Question: Still learning about Objective C and getting the structure right.
I have an iOS App with a UIViewController that has a defined method named "doSomething". In my view controller I have a view and in that view a number of UIButton that I create programmatically (see example below with one button).

Now when I press the button I want to call my method "doSomething". The way I currently do it is like this:
'''
[myButton addTarget:nil
action:@selector(doSomething:)
forControlEvents:UIControlEventTouchUpInside];
'''
Since my target is nil it goes up the responder chain until it finds a method called "doSomething". It works, but it does not really feel right.
I have started to look into using @protocol but not really got my head around it. I have been looking at some tutorials but for me it is not clear enough. I have used protocols like for the table view controllers, but defining one is new for me.
Would it be possible to get an example for this specific case?
Thanks!
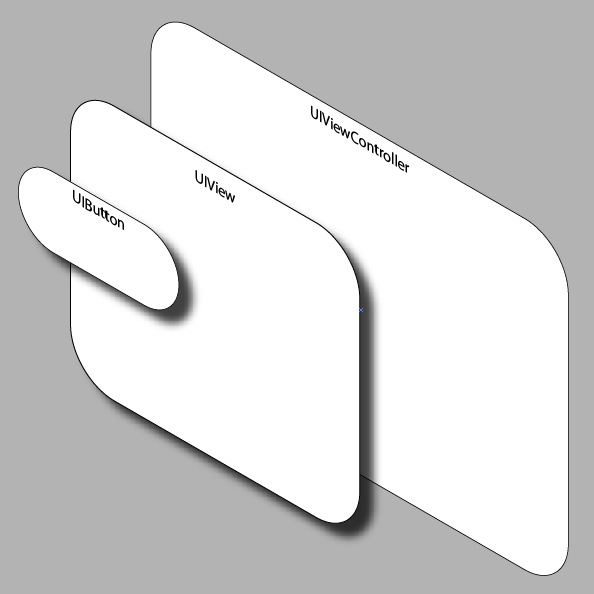
Answer: As your target pass in the view controller and the method will be called on that object.
Edit:
'''
[myButton addTarget:controller
action:@selector(doSomething:)
forControlEvents:UIControlEventTouchUpInside];
'''
Assuming that you have a variable called controller that is your UIViewController. If you don't have a reference to your controller then simply pass one to your view.
Edit2:
View interface:
'''
@property (assign) UIViewController* controller;
'''
View implementation:
'''
@synthesize controller;
'''
Controller:
'''
- (void) viewDidLoad {
[super viewDidLoad];
someView.controller = self;
}
'''